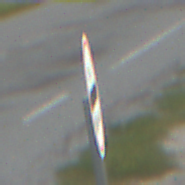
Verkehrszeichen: Zollstelle
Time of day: SunriseSunset
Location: Outdoor (RoadRail)
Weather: PartlyCloudy
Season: NotSpecified
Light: Natural